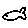
Label: fish